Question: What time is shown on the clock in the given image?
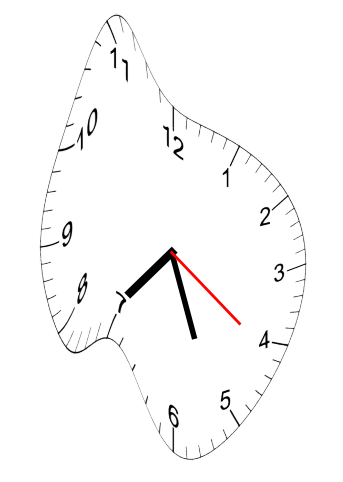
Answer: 07:26:21